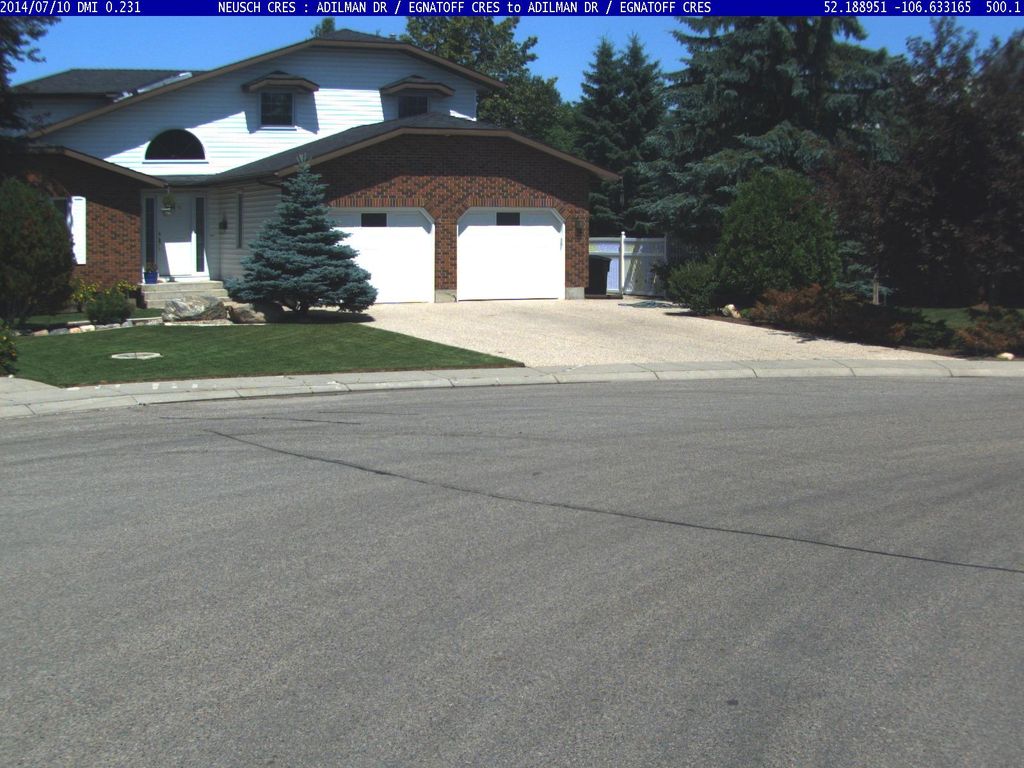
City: saskatoon